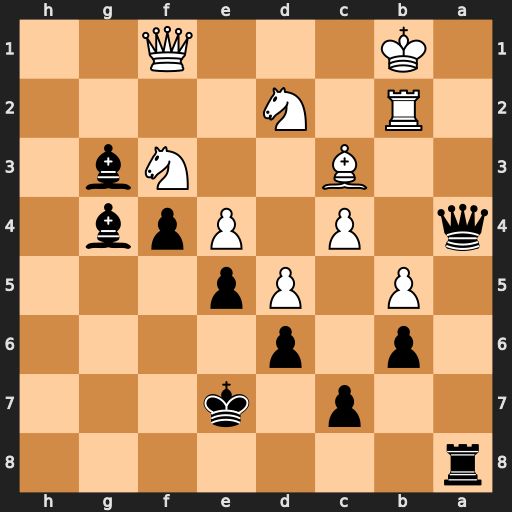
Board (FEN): r7/2p1k3/1p1p4/1P1Pp3/q1P1Ppb1/2B2Nb1/1R1N4/1K3Q2
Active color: b
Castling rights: -
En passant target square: -
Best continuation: Qa1+ Kc2 Qxf1 Nxf1 Bxf3